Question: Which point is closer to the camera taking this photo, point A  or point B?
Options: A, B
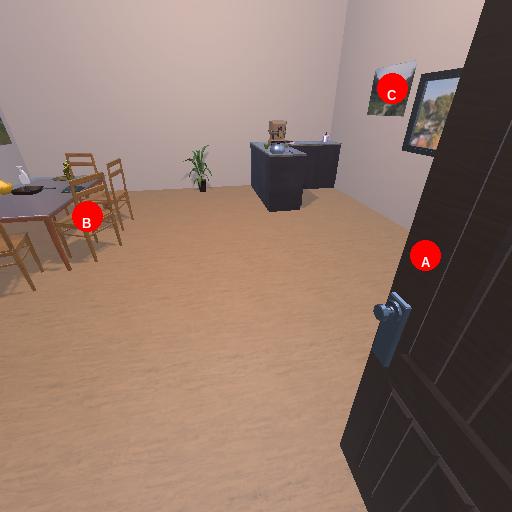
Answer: A